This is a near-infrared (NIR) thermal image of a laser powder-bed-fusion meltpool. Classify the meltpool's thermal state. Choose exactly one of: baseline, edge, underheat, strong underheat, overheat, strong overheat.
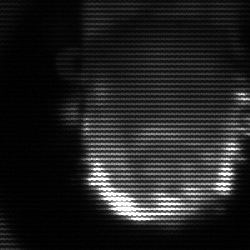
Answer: baseline